Question: I'm currently looking to download Appgyver's Steroids.js but keep running into the following problem:

I'm not entirely sure what the problem is as I'm not very experienced with using Node.js as I doubt this problem is made by Appgyver's Steroids.js. I see that I have a version above what is required so I'm not sure where things are going wrong. Please any help in this matter would really be appreciated!
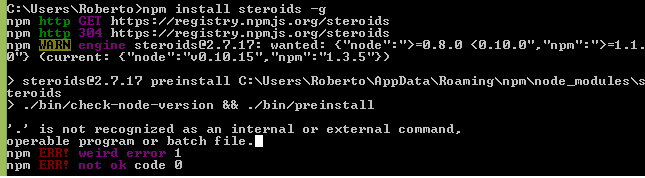
Answer: steroids.js requires very specific versions of node.js to run. Actually, the <URL> says it requires node.js version 0.8.x. You are currenly using node.js version 0.10.15 which is why you are receiving this error.
I see you're on windows, so have a go with <URL> to manage mulitple node.js versions.